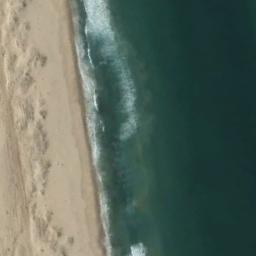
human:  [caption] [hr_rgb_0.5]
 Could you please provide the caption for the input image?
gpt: Deep green water and grayish sand beach .

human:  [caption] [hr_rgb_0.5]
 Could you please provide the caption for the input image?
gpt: The beach is composed of deep green seawater and the yellow coast .

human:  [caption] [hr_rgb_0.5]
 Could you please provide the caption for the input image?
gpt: The beach with khaki sand and the color of the seawater is dark green .

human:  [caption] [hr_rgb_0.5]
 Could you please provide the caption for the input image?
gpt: The sea is calm beside the beach .

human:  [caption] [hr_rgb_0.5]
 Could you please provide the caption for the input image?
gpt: There was a lot of spray near the beach .